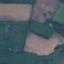
Land use / land cover class: Pasture